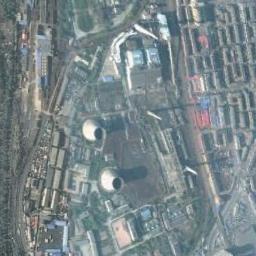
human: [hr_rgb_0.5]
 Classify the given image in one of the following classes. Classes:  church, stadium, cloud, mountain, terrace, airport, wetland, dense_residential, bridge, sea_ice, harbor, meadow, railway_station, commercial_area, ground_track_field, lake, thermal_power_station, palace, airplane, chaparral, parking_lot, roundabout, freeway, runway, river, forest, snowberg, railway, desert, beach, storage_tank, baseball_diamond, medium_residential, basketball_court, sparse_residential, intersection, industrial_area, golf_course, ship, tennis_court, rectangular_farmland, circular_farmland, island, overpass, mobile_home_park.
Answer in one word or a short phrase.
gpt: thermal_power_station